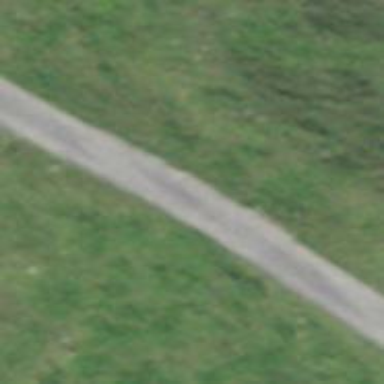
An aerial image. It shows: Track with grade 1 quality.